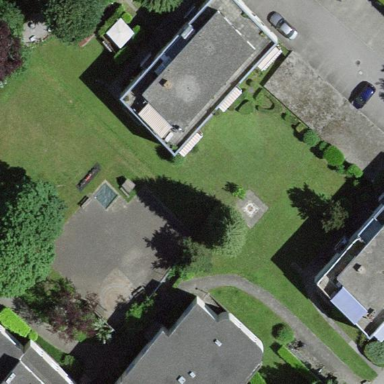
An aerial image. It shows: Residential building.